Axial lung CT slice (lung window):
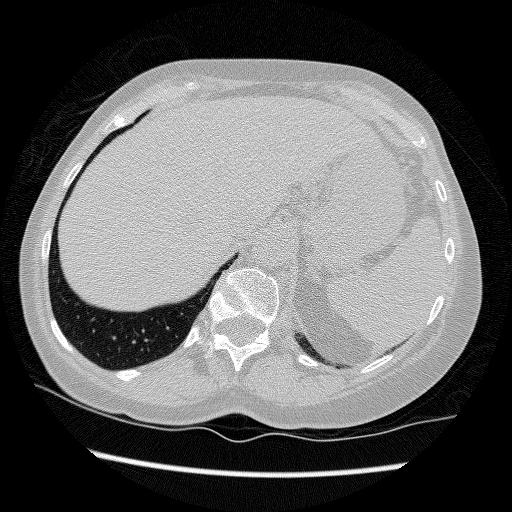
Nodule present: no